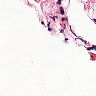
Metastatic tissue present: no